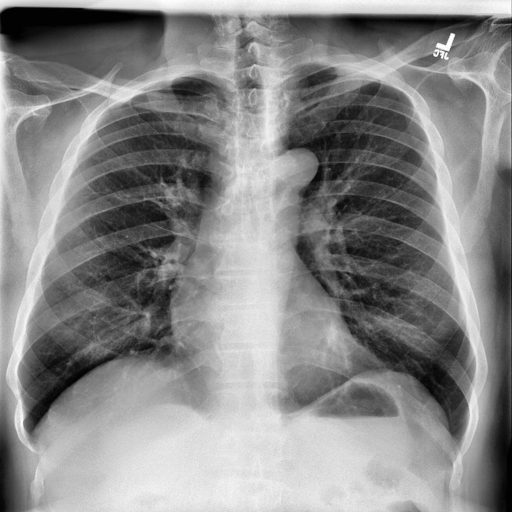
Finding: NORMAL